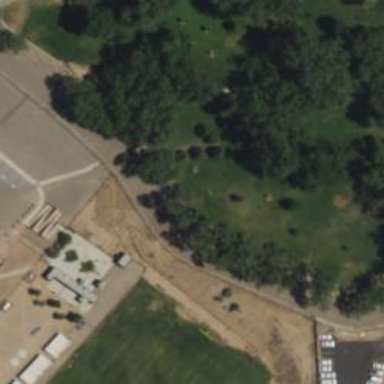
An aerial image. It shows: Disc golf tee.